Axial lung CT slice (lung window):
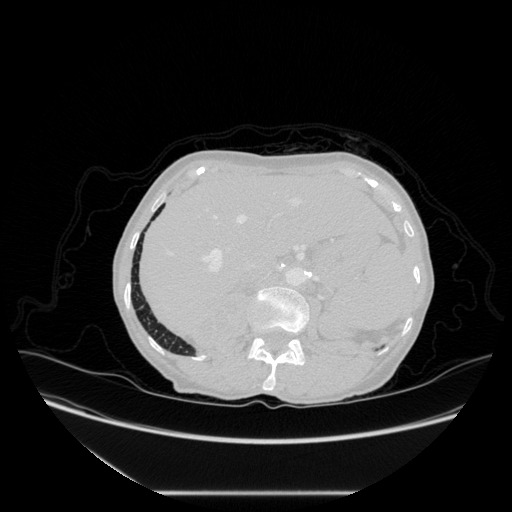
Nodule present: no